Interaction volume radius: 5 \u00c5
Interaction volume height: 30 \u00c5
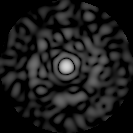
Disorder parameter: 0.8433